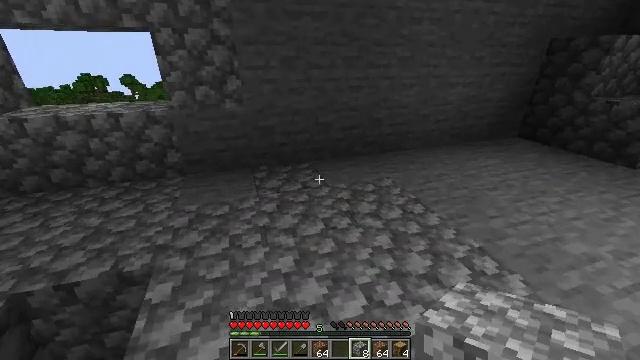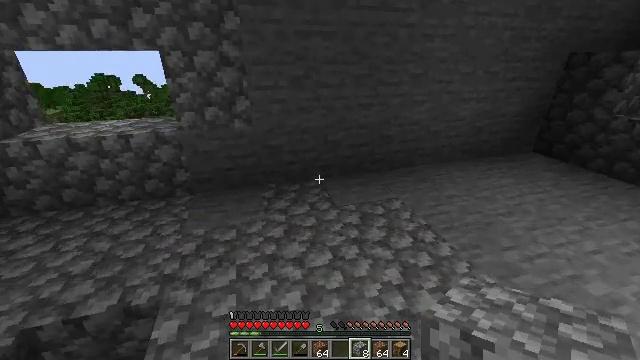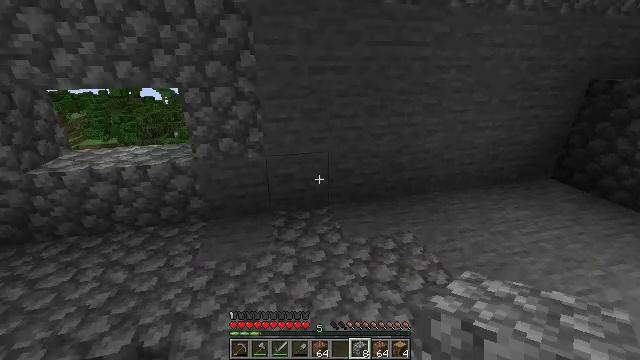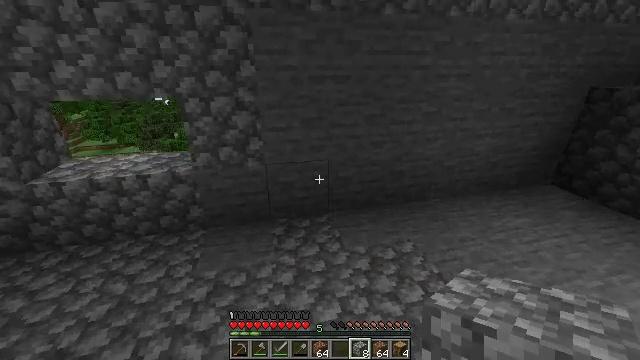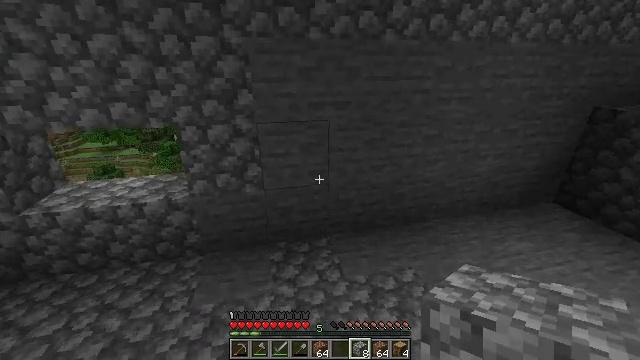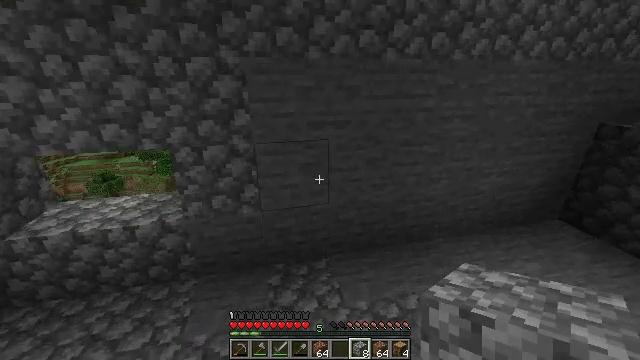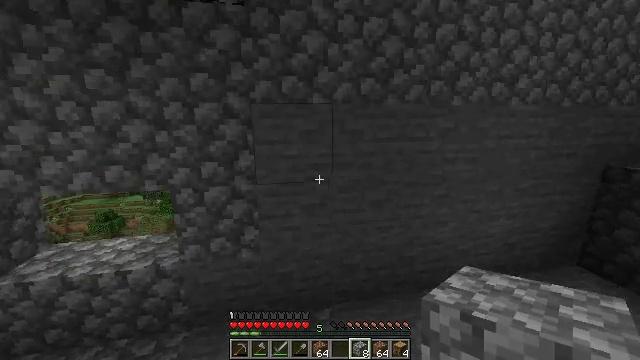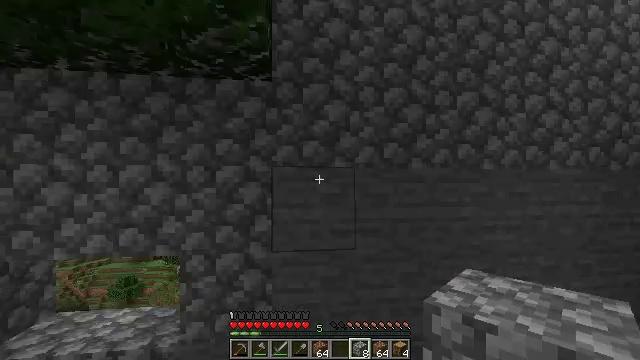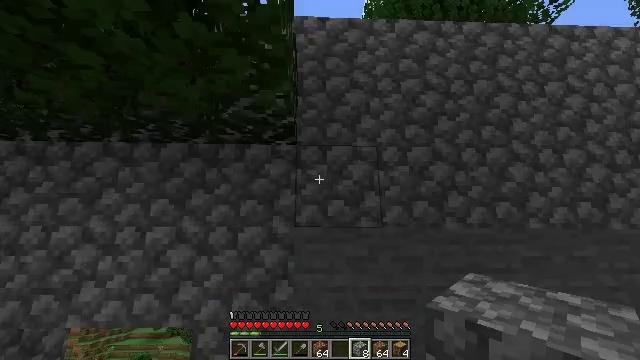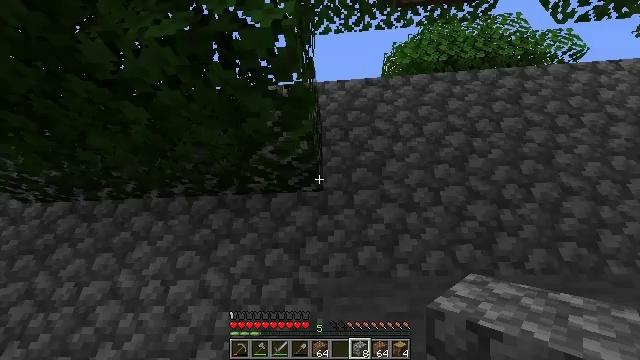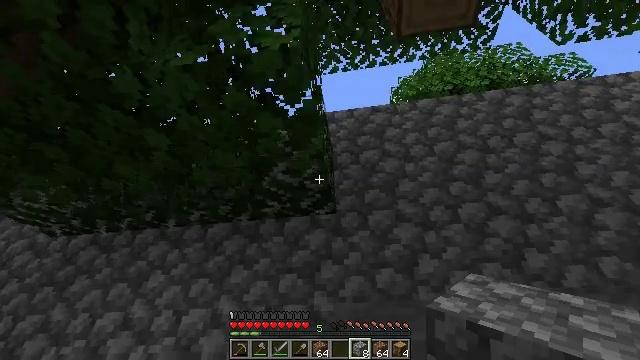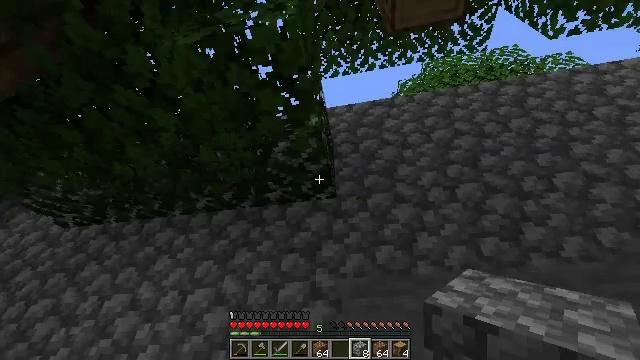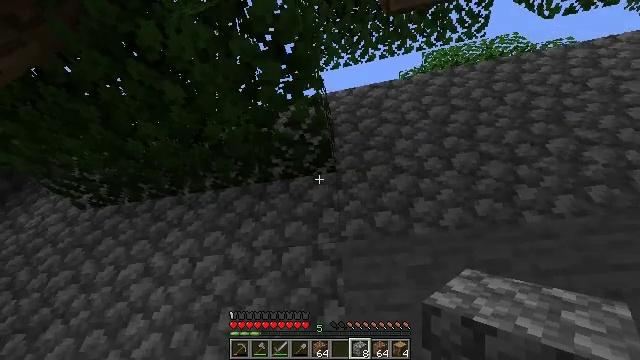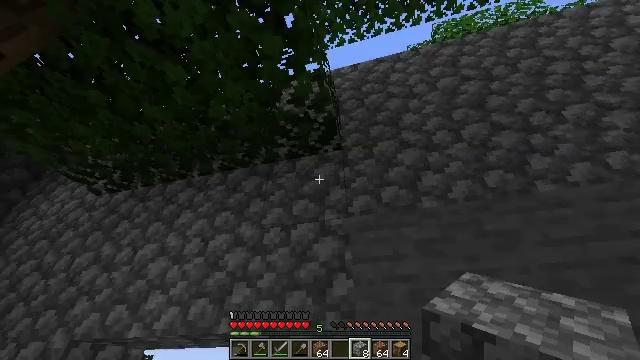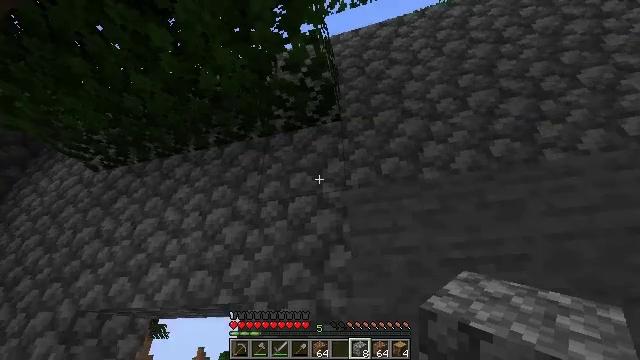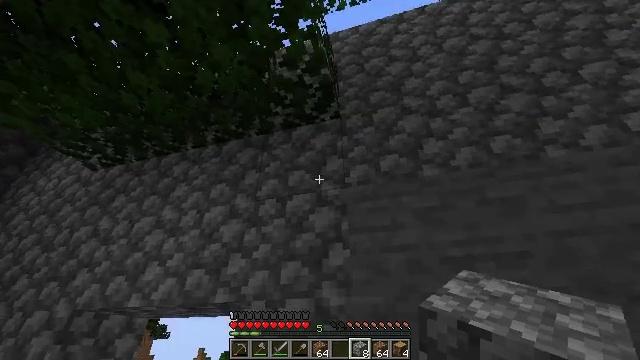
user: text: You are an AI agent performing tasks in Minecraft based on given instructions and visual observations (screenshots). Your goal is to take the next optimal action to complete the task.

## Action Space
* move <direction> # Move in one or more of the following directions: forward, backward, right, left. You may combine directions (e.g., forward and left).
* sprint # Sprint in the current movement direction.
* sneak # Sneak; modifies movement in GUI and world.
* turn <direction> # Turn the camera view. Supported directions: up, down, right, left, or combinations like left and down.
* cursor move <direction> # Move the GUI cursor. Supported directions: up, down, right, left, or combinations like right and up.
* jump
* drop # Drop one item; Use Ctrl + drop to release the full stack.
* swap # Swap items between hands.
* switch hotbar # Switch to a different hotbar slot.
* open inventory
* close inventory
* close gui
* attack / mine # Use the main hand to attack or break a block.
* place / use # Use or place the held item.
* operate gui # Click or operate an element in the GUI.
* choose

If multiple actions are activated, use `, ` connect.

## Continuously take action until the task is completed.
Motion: motion action
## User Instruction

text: Break oak leaves from the trees.
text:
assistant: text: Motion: move forward, turn left, jump
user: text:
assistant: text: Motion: move forward, turn left and up, jump
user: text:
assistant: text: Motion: move forward, jump
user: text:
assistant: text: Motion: move forward, jump
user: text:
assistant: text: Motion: move forward, turn up, jump
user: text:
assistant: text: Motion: move forward, turn up
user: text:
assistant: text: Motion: move forward, turn left and up
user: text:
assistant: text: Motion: move forward, turn left and up
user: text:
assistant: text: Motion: turn left and up
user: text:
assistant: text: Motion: turn left and up
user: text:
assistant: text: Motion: turn left and up
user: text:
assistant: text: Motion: turn left
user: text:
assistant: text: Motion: turn left and down
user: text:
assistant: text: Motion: turn down
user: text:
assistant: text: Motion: no_op
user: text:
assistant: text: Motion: turn left and up
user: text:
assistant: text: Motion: turn left and up
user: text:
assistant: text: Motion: turn left and up
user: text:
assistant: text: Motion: turn left and up
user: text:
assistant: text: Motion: turn left and up
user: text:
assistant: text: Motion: turn left and up
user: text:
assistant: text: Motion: turn left
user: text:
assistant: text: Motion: no_op
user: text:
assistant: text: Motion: turn left and down
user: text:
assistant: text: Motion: turn down
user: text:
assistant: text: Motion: turn down
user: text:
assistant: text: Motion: no_op
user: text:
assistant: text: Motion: turn left
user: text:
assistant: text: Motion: turn left and down
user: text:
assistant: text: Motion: turn left